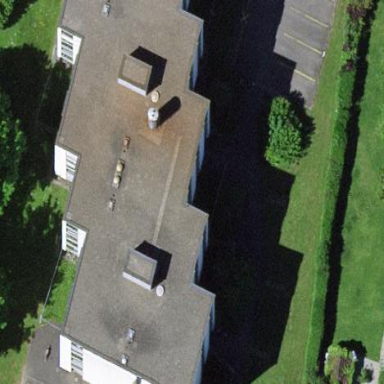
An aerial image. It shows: Image showing building with apartments.